Interaction volume radius: 5 \u00c5
Interaction volume height: 15 \u00c5
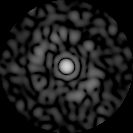
Disorder parameter: 0.8089